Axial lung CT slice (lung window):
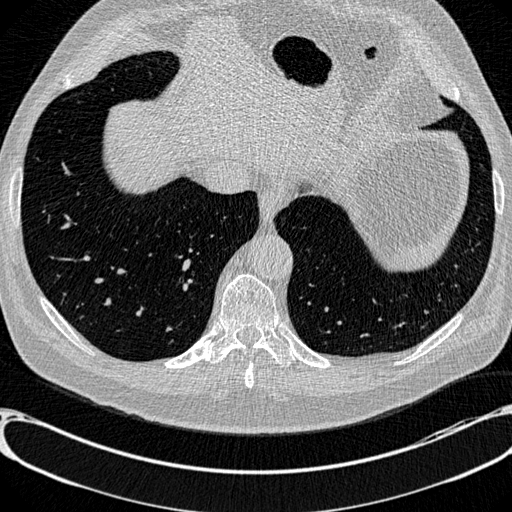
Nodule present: no